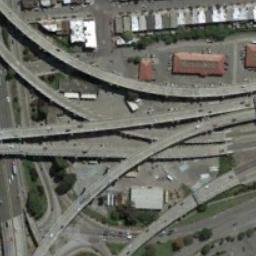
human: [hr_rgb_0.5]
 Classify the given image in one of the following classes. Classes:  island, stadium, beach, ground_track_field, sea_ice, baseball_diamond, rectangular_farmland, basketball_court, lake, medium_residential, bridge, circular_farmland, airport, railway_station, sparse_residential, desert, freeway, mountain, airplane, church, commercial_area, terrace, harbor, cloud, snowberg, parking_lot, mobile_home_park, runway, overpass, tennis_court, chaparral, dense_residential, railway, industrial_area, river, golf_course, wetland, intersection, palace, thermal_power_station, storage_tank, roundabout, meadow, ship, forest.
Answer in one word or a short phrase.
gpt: overpass